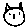
Label: cat